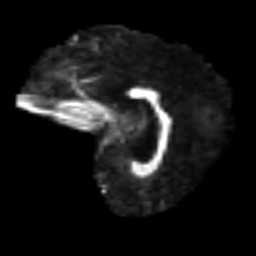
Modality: FA
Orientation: sagittal
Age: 47
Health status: ill
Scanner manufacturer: philips
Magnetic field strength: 3 T
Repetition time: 9 s
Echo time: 0.127 s